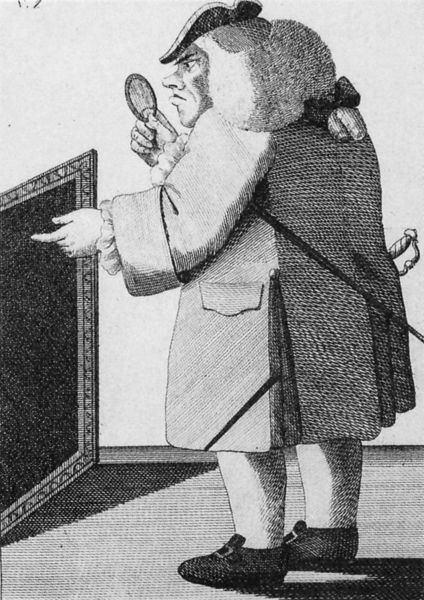
Titel: A Connoisseur admiring a Dark Night Piece
Schlagwörter: hand, mann, schatten, finger, haar, hut, nase, profil, schwarz, szene, weiss, zeichnung, malerei, rock, schleife, mütze, böse, kleidung, rahmen, bild, spiegel, boden, auge, haare, mantel, england, stock, perücke, man, schuhe, karikatur, tafel, dick, zeigefinger, zopf, grimmig, lesen, zeigen, gehrock, druck, schwarzweiss, schwert, säbel, waffen, brille, hässlich, bleistift, napoleon, degen, dreispitz, manschette, tasche, schuh, dolch, lupe, schnallenschuhe, pferdeschwanz, schnallen, perrücke, glass, schue, luppe, bös, schleie, detektiv, säbellupe